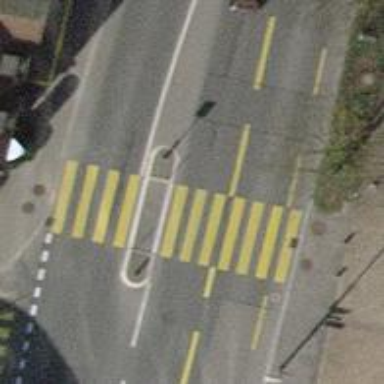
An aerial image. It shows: Marked road crossing with pedestrian island.